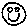
Label: smiley face